Question: I get errors when using OLE DB (SNC10.0) connection managers after a few nights of running, could connections not be properly timing out? Switching to ADO.NET Connection Managers and sources seems to fix it, why?
I apologize for the generic title but there are too many details to state in a single line.
In all cases the database server, both source and destination are SQL Server 2008 R2
I have a set of SSIS packages that run one after another in the middle of the night. There are 7 of them currently. They all perform a similar set of tasks: they first connect to a source database and copy the data to a staging database. Then they do various transformations within the staging database. Finally the process connects to a target database and fills it with data.
I set up all the connections as OLE DB connections (SQL Native Client 10.0) so that I can use them with Lookup components and other OLE-specific components.
We have been experiencing issues repeatedly with our automated runs of the SSIS package. Generally I will test it running manually from my station, it will run fine; then we'll save the SSIS package into the SQL Server and schedule it and it will run fine. A few nights later, we will get an issue such as:
> SSIS Error Code DTS_E_OLEDBERROR. An OLE DB error has occurred. Error code: 0x80004005.
An OLE DB record is available. Source: "Microsoft OLE DB Provider for SQL Server" Hresult: 0x80004005 Description: "Protocol error in TDS stream".
or
> SSIS Error Code DTS_E_OLEDBERROR. An OLE DB error has occurred. Error code: 0x80004005.
An OLE DB record is available. Source: "Microsoft SQL Server Native Client 10.0" Hresult: 0x80004005 Description: "Unknown token received from SQL Server".
When searched for online, both of these point toward connection issues and specifically connectivity problems.
I found that a quick, if not always simple, solution to these issues is to replace the source nodes with ADO NET Sources rather than OLE DB Sources. This is acceptable within my Data Flow tasks for some cases, but in the cases where I need to use a Lookup component, or some other such tool that only works with the OLE sources, this is not a good enough solution if I will still encounter these issues.
I know there are tons of differences between ADO.NET and OLE DB connections, but one primary thing I noticed is that the OLE DB connection manager has two timeouts, both defaulted to the value of '0' which generally means disabled (no timeout). The ADO.NET connection manager has a single timeout and it's set to the value of '15' (15 seconds).
How do these two connection managers handle the time-outs and closing connections? With a value of 0 in an OLE DB connection manager timeout, will that connection never be closed unless something is done on the SQL Server? Could this be part of my issue, with so many data-flow tasks opening OLE DB connections and then not being closed? Is there anything I can do in an SSIS package to forcefully close these connections?
****EDIT****
Here is a screenshot of the data flow task in question. I have altered some of the names to protect the innocent, etc.

The task as pictured here will run completely fine and works 100% of the time. If I change that ADO.NET Source to an OLE DB Source I get the errors mentioned in the post. I have, in some other cases, went through and eliminated Lookups by expanding the source query. In this task I have not.
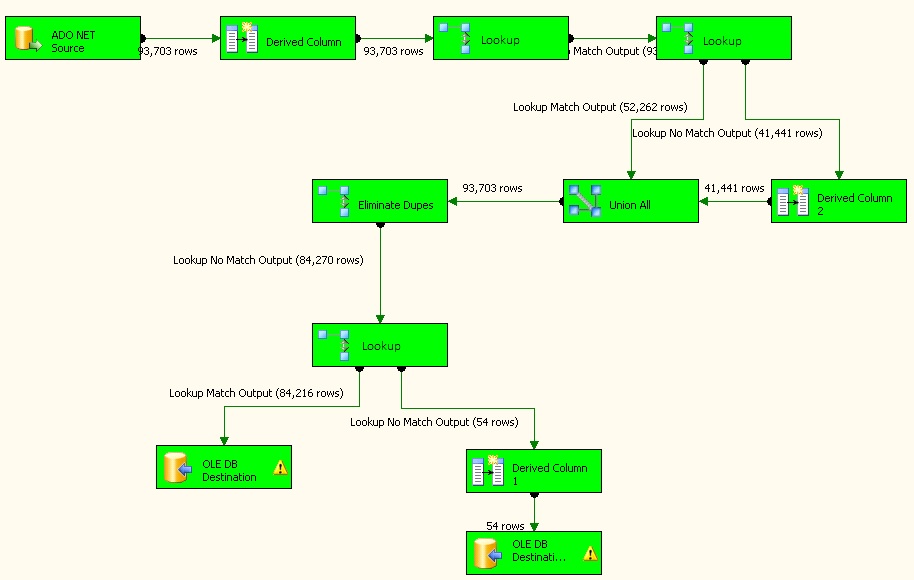
Answer: We found out what the source of all our issues were and the reason the description of problems didn't match the description of the environment and there were not enough clues to solve.
Finally everything blew up and we found out that "nothing has changed on the network or servers" was not the case.
There was a backup occurring in the middle of our jobs. That backup was using volume shadow copy and was backing up both the production databases as well as tempdb. Because of disk IO issues/locks, the tempdb had grown to half a terrabyte due to unwritten changes and then that was further attempting to be shadow-copied.
Turning off the backup/shadow copy on tempdb and the production database caused the jobs to go through immediately. Queries that were taking > 30 minutes are now < 1 minute.
Thank you guys for sticking with me and thinking through it.